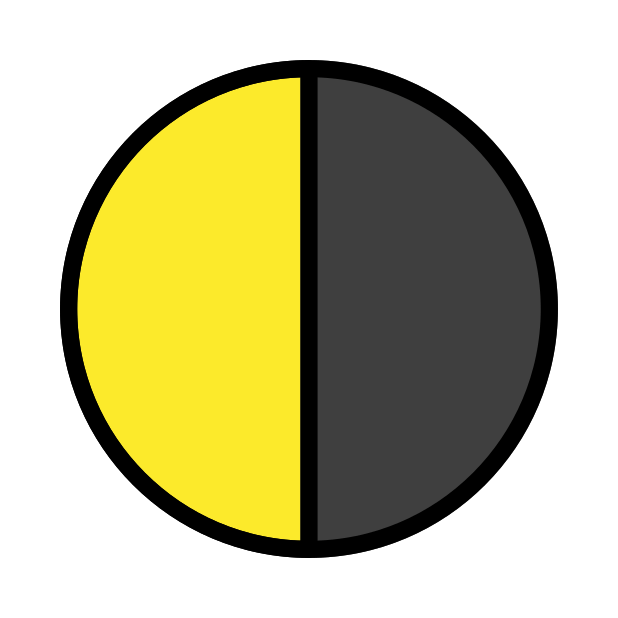
last quarter moon